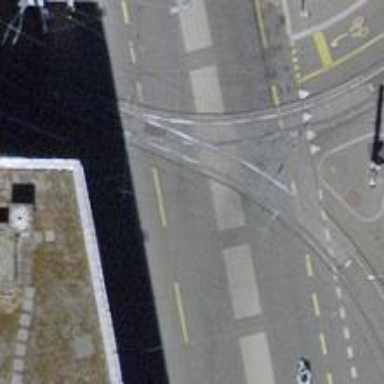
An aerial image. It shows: Tram level crossing on railway.